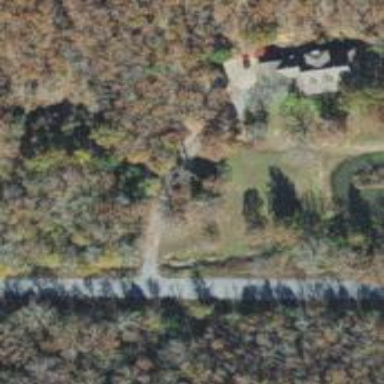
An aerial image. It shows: Driveway leading to service road.